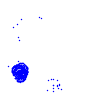
Particle: pion